Interaction volume radius: 5 \u00c5
Interaction volume height: 10 \u00c5
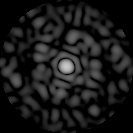
Disorder parameter: 0.8478